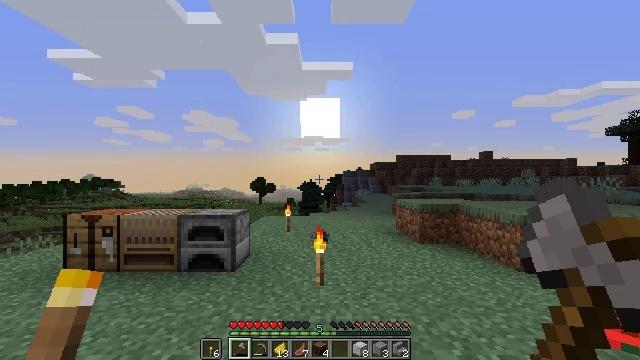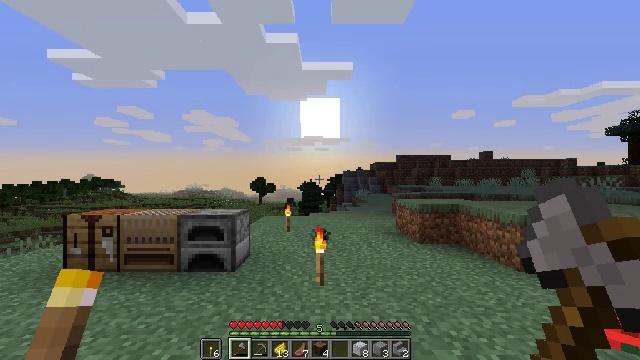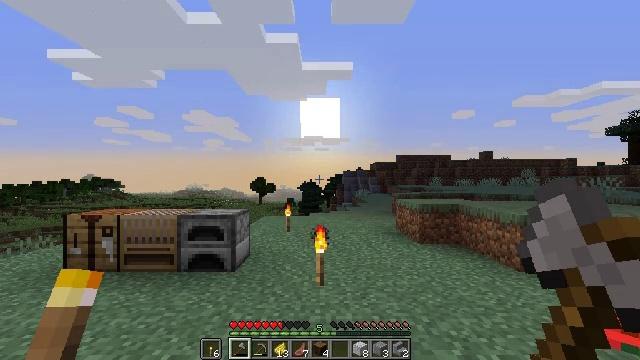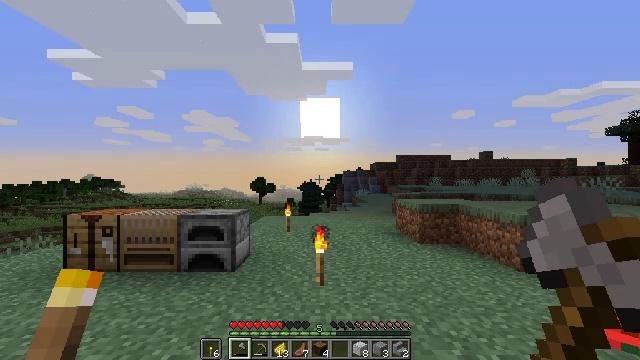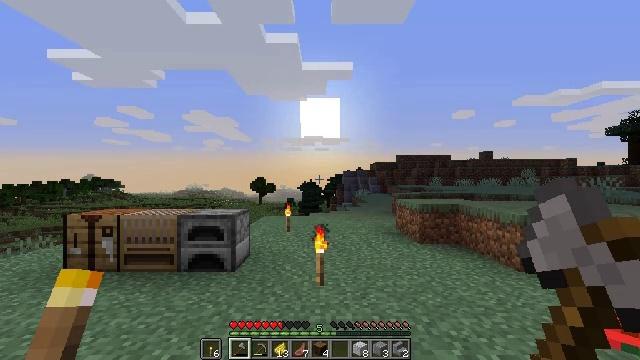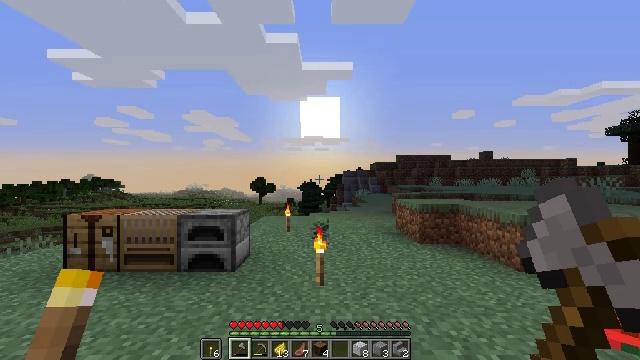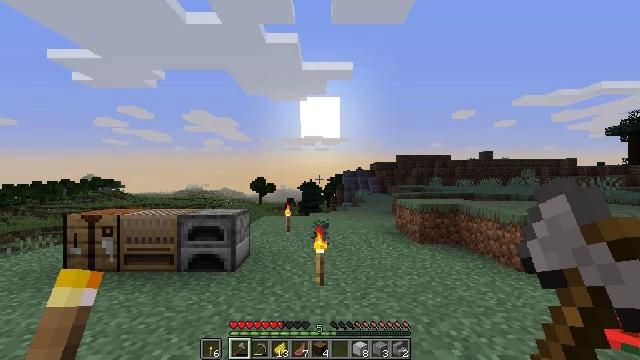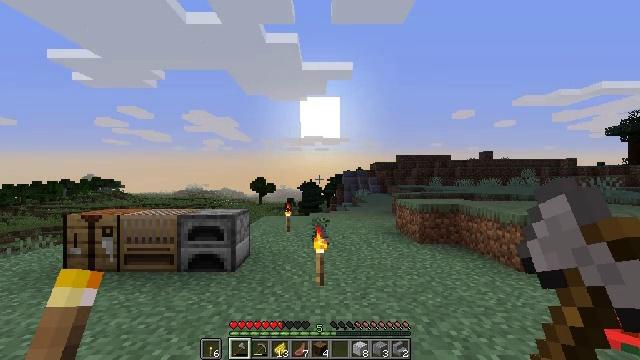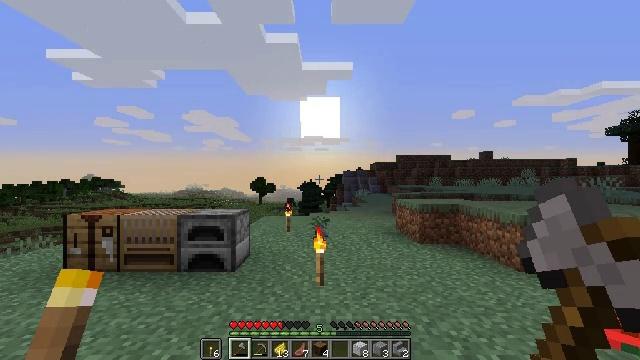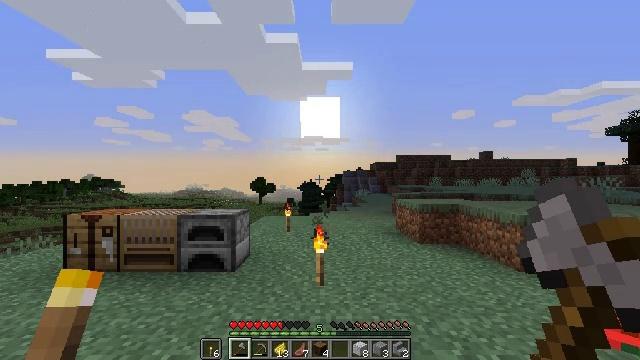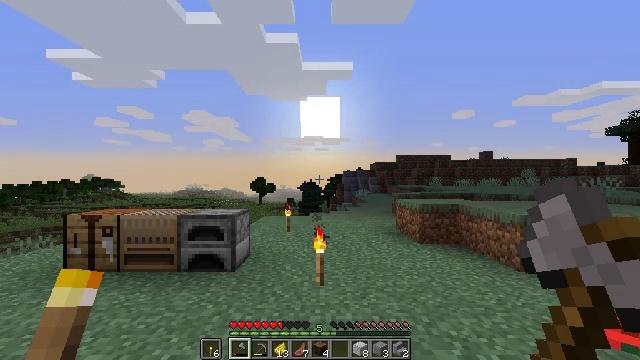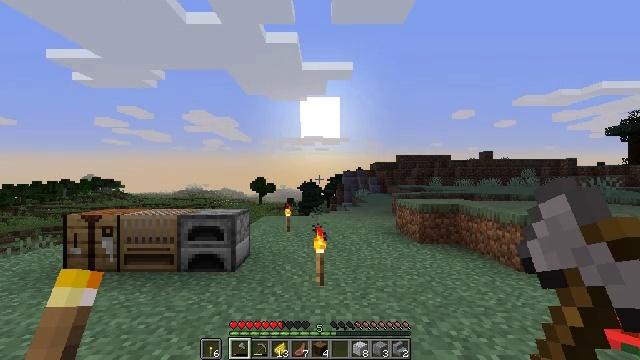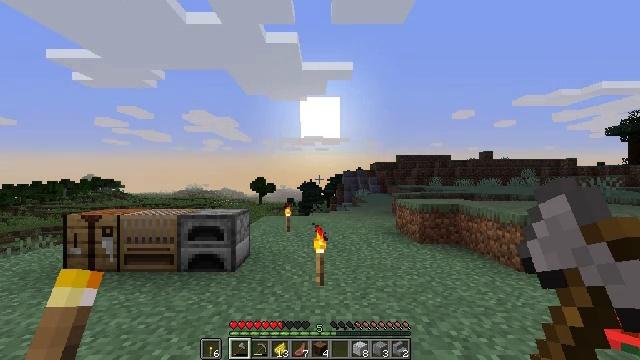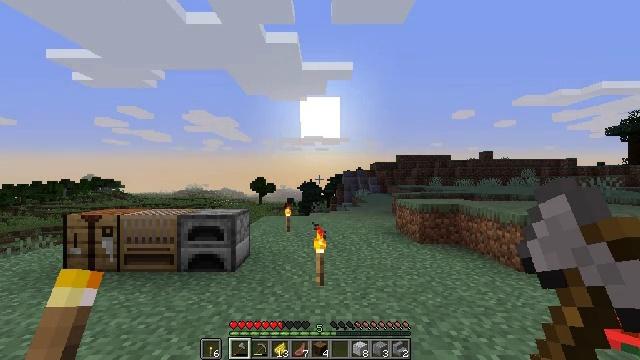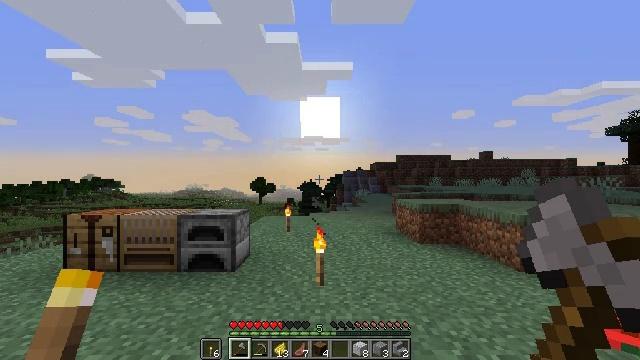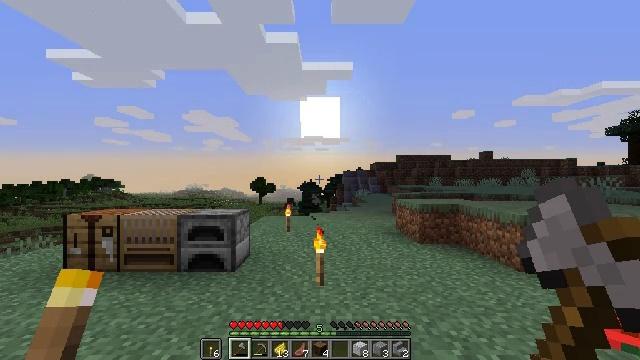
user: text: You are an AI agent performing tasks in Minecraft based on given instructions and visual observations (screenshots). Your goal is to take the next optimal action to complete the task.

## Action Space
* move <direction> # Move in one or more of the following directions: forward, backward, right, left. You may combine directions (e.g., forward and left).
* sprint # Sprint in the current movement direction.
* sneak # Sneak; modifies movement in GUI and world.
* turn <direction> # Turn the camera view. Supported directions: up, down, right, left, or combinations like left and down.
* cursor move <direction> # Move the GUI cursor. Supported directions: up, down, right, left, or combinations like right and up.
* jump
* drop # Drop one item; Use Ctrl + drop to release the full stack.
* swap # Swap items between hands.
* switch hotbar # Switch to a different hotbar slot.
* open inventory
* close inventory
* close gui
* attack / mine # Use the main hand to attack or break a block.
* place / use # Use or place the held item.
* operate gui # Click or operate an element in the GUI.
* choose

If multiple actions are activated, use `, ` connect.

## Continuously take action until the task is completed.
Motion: motion action
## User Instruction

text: Retrieve polished diorite from the environment.
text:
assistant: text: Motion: no_op
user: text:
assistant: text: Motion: no_op
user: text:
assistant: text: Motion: no_op
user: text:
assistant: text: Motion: no_op
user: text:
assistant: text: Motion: no_op
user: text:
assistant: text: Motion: no_op
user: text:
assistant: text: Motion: no_op
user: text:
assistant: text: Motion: no_op
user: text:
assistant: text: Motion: no_op
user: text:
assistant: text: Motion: no_op
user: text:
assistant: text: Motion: no_op
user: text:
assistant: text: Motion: no_op
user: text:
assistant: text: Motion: no_op
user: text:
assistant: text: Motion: no_op
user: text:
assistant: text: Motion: no_op
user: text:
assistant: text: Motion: no_op
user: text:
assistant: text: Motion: no_op
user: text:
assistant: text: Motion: no_op
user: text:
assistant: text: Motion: no_op
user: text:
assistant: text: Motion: no_op
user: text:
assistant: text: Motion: no_op
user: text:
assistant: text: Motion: no_op
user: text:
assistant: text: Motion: no_op
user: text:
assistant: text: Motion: no_op
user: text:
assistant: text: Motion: no_op
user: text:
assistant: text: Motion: no_op
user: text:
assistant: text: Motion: no_op
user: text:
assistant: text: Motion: no_op
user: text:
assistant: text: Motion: no_op
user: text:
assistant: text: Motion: no_op